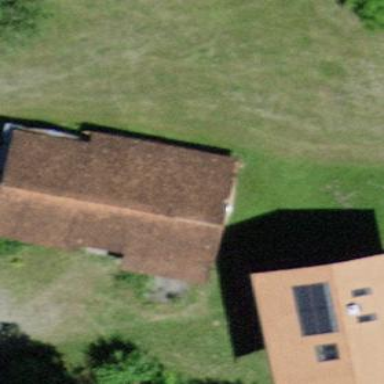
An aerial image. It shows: Barn.